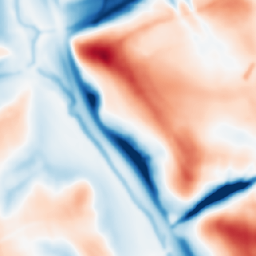
Category: multiscale
Decomposition family: dog_multiscale
Decomposition parameters: sigma_ratio: 1.6
n_scales: 5
base_sigma: 2
Upsampling method: area
Upsampling parameters: scale: 4
Upsampling scale: 4